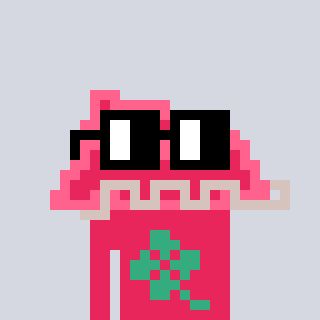
a pixel art character with square black glasses, a retainer-shaped head and a redpinkish-colored body on a cool background